Field crop: maize
Growth stage: 1
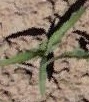
Species: maize